Question: I have a N x N x N matrix of 1's and 0's in Matlab and I want to plot only the 1's, like in <URL>:

Any advice?
Thank you for the immediate answer. What if I want to count the size (minimum and maximum diameter) of each cluster or its surface area?
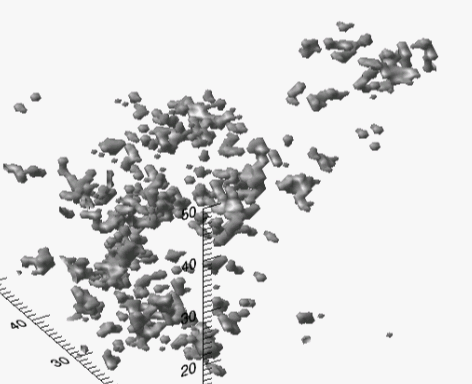
Answer: Following the suggestions of @Ander Biguri and @Cape Code above, I have the following code, where size(state) = N N N
'''
p = patch(isosurface(state,0));
isonormals(state,p)
set(p, 'FaceColor','r', 'EdgeColor','none')
daspect([1 1 1])
view(3)
axis vis3d
axis([1 N 1 N 1 N])
camlight
lighting phong
alpha(0.5)
'''
I think that's exactly what I wanted! Thank you!